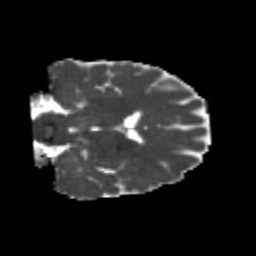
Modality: MD
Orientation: coronal
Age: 22
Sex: female
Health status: healthy
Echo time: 0.074 s